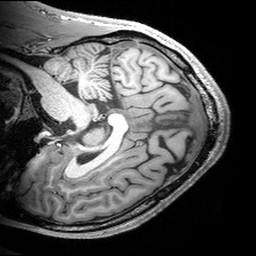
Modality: T1w
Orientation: sagittal
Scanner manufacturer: siemens
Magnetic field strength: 3 T
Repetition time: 2.53 s
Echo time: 0.00299 s